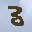
Label: 3